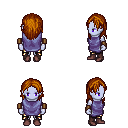
a pixel art fantasy rpg character, female body template, dark elf, purple skin, chain tabard jacket, gold greaves, brunette long hairstyle, leather bracers, maroon shoes, four views (front, back, left, right), 2x2 character sprite sheet, small pixel art, hard edges, no anti-aliasing